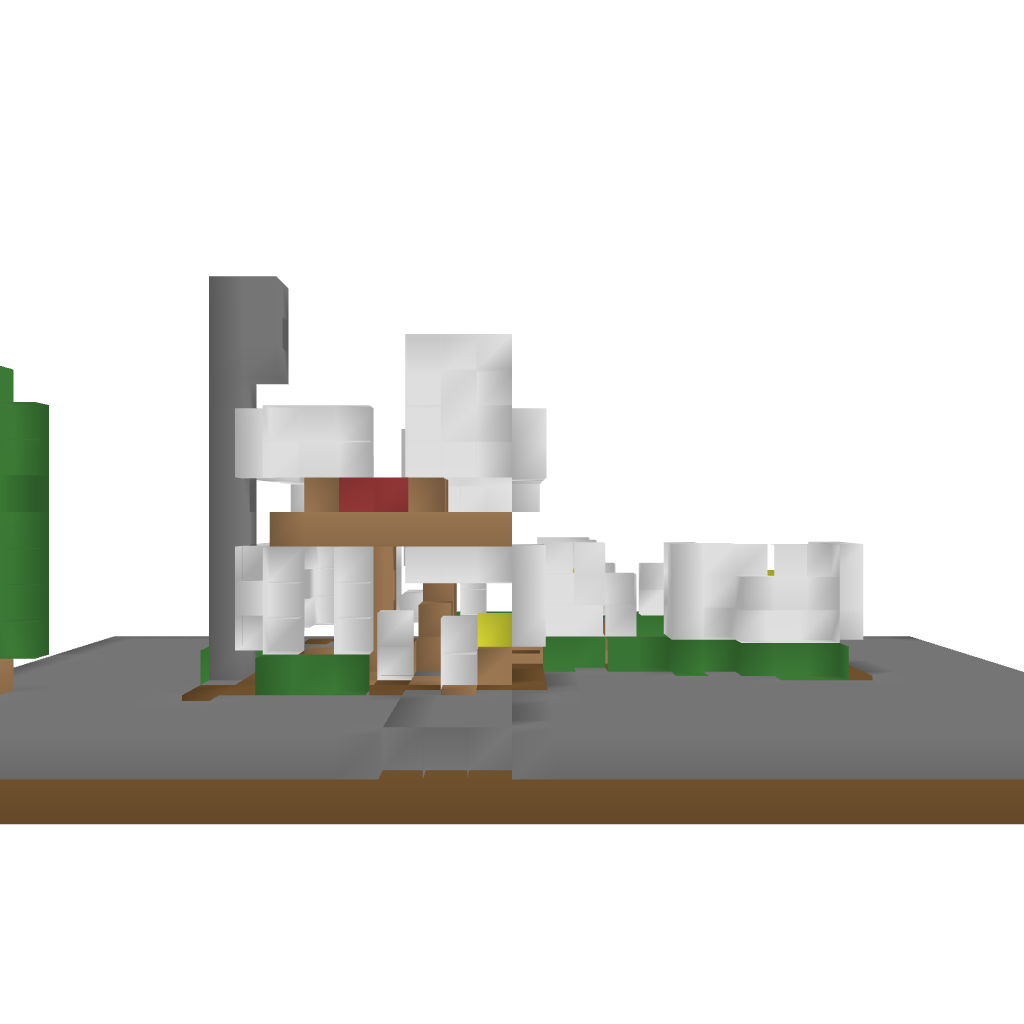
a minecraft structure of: Modern House 3 bad low quality